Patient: sex M, age 32
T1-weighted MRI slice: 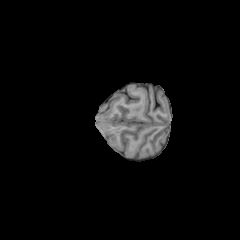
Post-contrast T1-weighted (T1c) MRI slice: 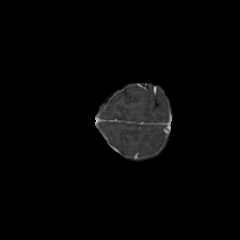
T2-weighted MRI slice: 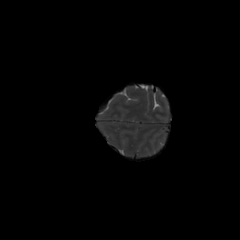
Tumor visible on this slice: no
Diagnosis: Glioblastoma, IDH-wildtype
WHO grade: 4